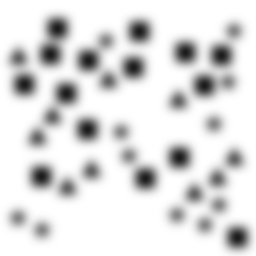
Squares: 15
Triangles: 10
Stars: 11
Total shapes: 36